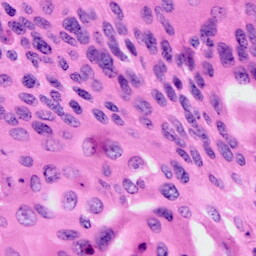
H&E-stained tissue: Cervix